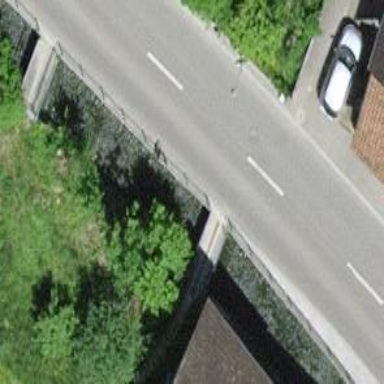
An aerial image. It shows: Footway road on concrete bridge.